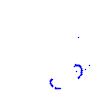
Particle: pion